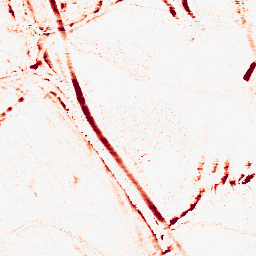
Category: morphological
Decomposition family: morphological_ellipse
Decomposition parameters: operation: opening
width: 5
height: 10
Upsampling method: bicubic_16x
Upsampling parameters: scale: 16
Upsampling scale: 16